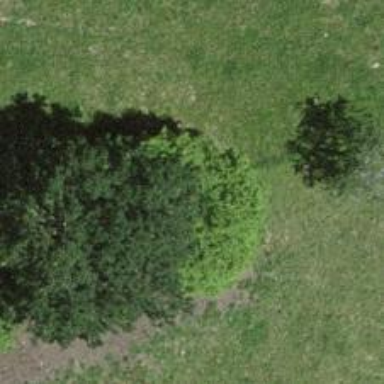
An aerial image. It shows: Deciduous broadleaved tree.